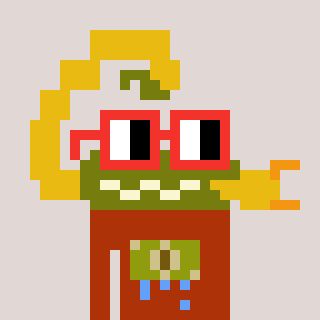
a pixel art character with square red glasses, a scorpion-shaped head and a hotbrown-colored body on a warm background